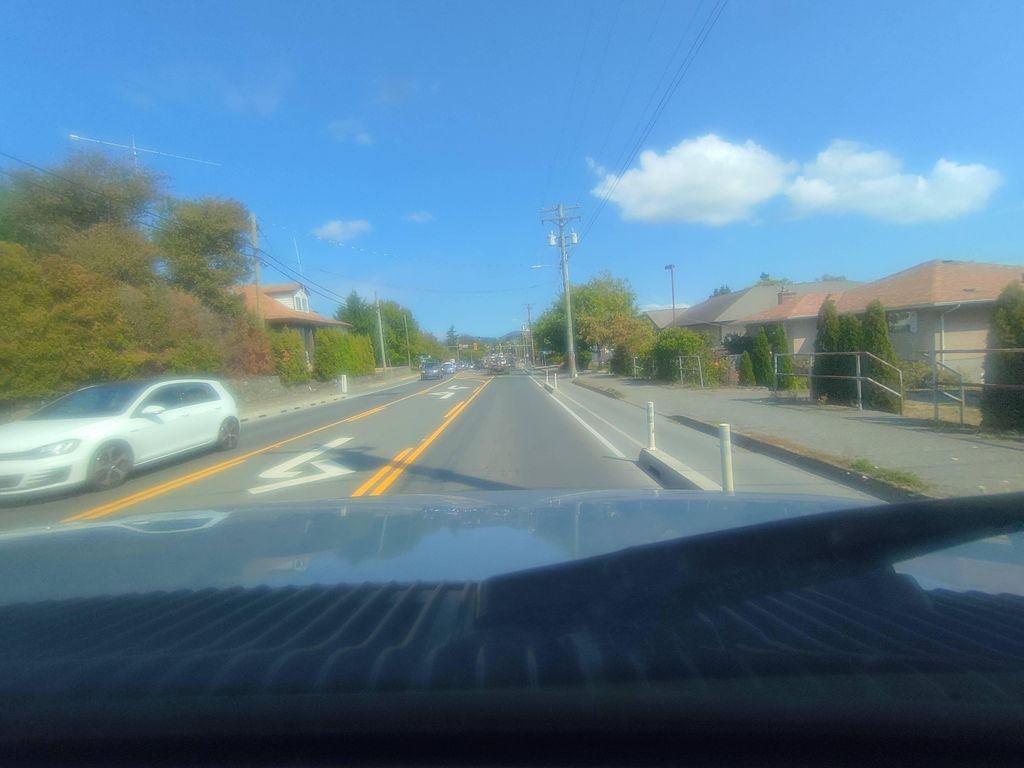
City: victoria